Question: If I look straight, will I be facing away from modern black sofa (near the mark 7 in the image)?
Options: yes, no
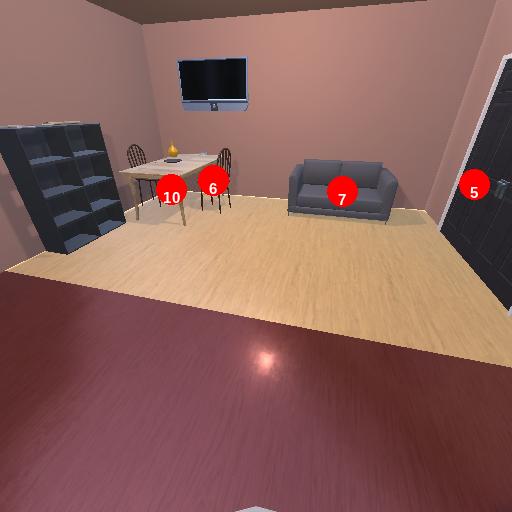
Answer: yes